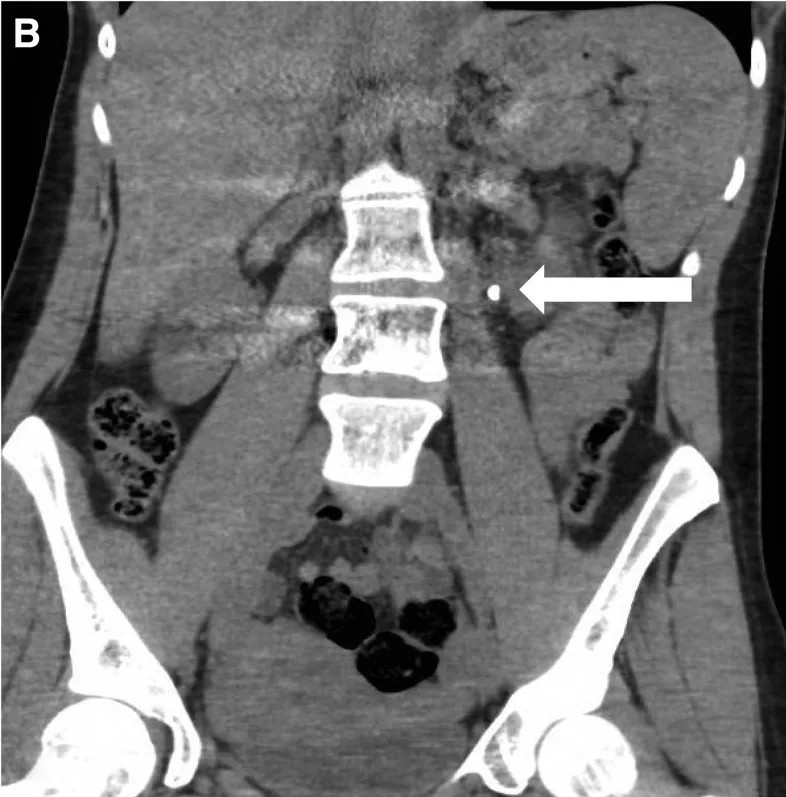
Coronal. Cuts.
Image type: radiology (ct)